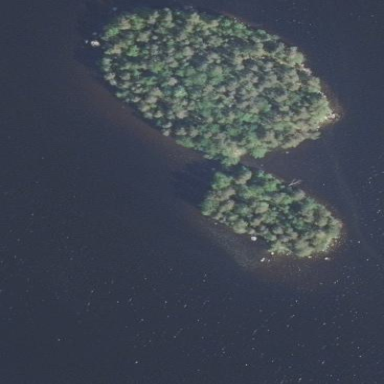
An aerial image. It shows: Island covered with woodland.